Field crop: maize
Growth stage: 1
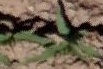
Species: maize